Question: Here is my R program:
'''
#The code of the first picture
a<-c(278,410,37.9,100,300,71,195,51.05,59.4,145,900,718,220,130,220,138,
135,206,260,150,510,310,70,17,120,110,254.6,289.3,190)
b<-log10(a)
b.n<-length(b)
b.location<-mean(b)
b.var<-(b.n-1)/b.n*var(b)
b.scale<-sqrt(3*b.var)/pi
library(stats4)
ll.logis<-function(location=b.location,scale=b.scale){-sum(dlogis(b,location,scale,log=TRUE))}
fit.mle<-mle(ll.logis,method="Nelder-Mead")
fit.location<-coef(fit.mle)[1]
fit.scale<-coef(fit.mle)[2]
plot(b, rank(b)/length(b),pch=16,xlab="Lg toxicity
data(mg/L)",pch=16,xlab="Lg toxicity data(mg/L)",ylab="Cumulative probability",lwd=3,font.lab=2,font.axis=2)
f <- function(x) plogis(x, fit.location, fit.scale)
plot(f, add=TRUE, xlim=extendrange(b,f=0.5))
#The code of the second picture is
c<-c(1300,541,441,35,278,167,276,159,126,60.8,160,9740,3480,264.6,379,170,251.3,
155.84,187.01,2800,66.5,420,840,40,1380,469,260,50,370)
d<-log10(c)
d.n<-length(d)
d.location<-mean(d)
d.var<-(d.n-1)/d.n*var(d)
d.scale<-sqrt(3*d.var)/pi
library(stats4)
ll.logis<-function(location=d.location,scale=d.scale){-sum(dlogis(d,location,scale,log=TRUE))}
fit.mle<-mle(ll.logis,method="Nelder-Mead")
fit.location<-coef(fit.mle)[1]
fit.scale<-coef(fit.mle)[2]
plot(d, rank(d)/length(d),pch=25,col="blue",xlab="Lg toxicity data(mg/L)",ylab="Cumulative probability",lwd=3,font.lab=2,font.axis=2)
k <- function(c) plogis(c, fit.location, fit.scale)
plot(k, add=TRUE, xlim=extendrange(b,f=0.5))
'''
After this two code parts, I can get two pictures (A and B).
But now, I just want to plot two graphs using the same coordinate system for intuitive comparison,the picture like C.
The pictures are like this:

What code I should write ?
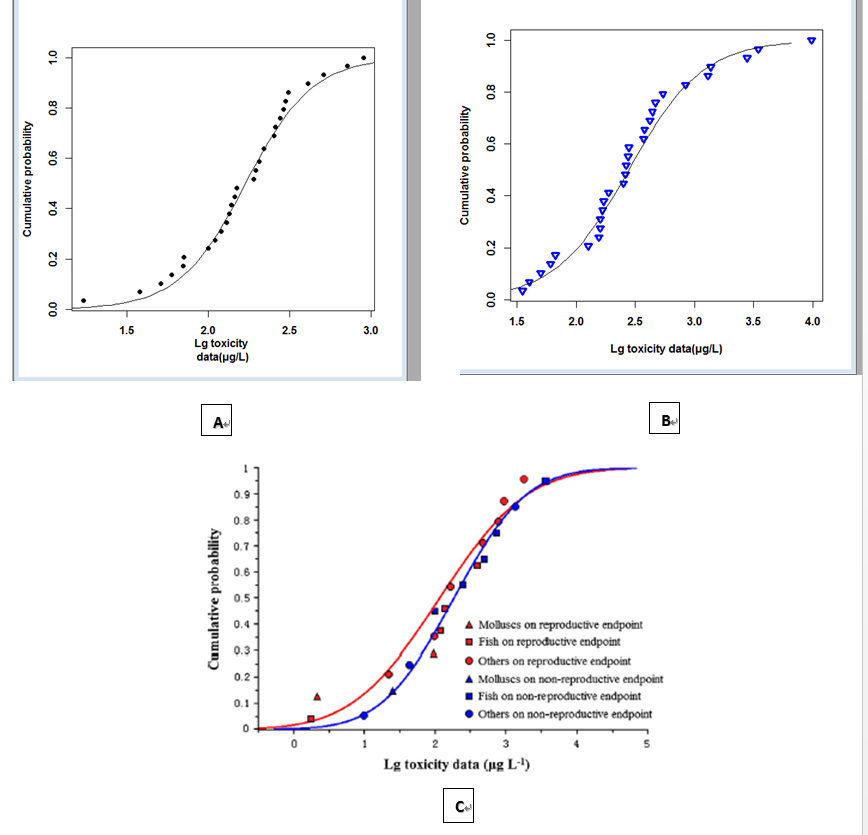
Answer: Here one solution. Cleaned a little bit your code. You can define the graph function only once.
'''
#The code of the first picture
library(stats4)
f <- function(c) plogis(c, fit.location, fit.scale)
a<-c(278,410,37.9,100,300,71,195,51.05,59.4,145,900,718,220,130,220,138,
135,206,260,150,510,310,70,17,120,110,254.6,289.3,190)
b<-log10(a)
b.n<-length(b)
b.location<-mean(b)
b.var<-(b.n-1)/b.n*var(b)
b.scale<-sqrt(3*b.var)/pi
#The code of the second picture is
c<-c(1300,541,441,35,278,167,276,159,126,60.8,160,9740,3480,264.6,379,170,251.3,
155.84,187.01,2800,66.5,420,840,40,1380,469,260,50,370)
d<-log10(c)
d.n<-length(d)
d.location<-mean(d)
d.var<-(d.n-1)/d.n*var(d)
d.scale<-sqrt(3*d.var)/pi
# Plotting first picture
plot(b, rank(b)/length(b), ylim=c(0,1), xlim=round((range(c(b, d)))))
# calculate parameters for first function
ll.logis<-function(location=b.location,scale=b.scale){-sum(dlogis(b,location,scale,log=TRUE))}
fit.mle<-mle(ll.logis,method="Nelder-Mead")
fit.location<-coef(fit.mle)[1]
fit.scale<-coef(fit.mle)[2]
plot(f, add=TRUE, xlim=extendrange(b,f= 0.5))
# Plotting second
par(new=TRUE)
plot(d, rank(d)/length(d), col=2, pch=2, xaxt="n", yaxt="n", xlab="", ylab="")
# calculate parameters for dataset 2
ll.logis<-function(location=d.location,scale=d.scale){-sum(dlogis(d,location,scale,log=TRUE))}
fit.mle<-mle(ll.logis,method="Nelder-Mead")
fit.location<-coef(fit.mle)[1]
fit.scale<-coef(fit.mle)[2]
plot(f, add=TRUE, xlim=extendrange(d,f=0.5), col=2)
'''
<URL>